Question: I'm trying to run a simple singup example on my mobile app using Ionic framework and Parse.com.
The code is simple as follows:
'''
Parse.initialize(APP_KEY, JS_KEY);
Parse.User.signUp("my.user", "123456", {}, {
success: function(user) {
// Hooray! Let them use the app now.
console.log('yuhuuu ' + user)
},
error: function(user, error) {
// Show the error message somewhere and let the user try again.
alert("Error: " + error.code + " " + error.message);
}
});
'''
This code works when I test it on my browser, but when I run it on my cellphone I get an error code '100' with the following message:

I've tried already to change the way I singup (usin the object instead of passing user and password directly). Also checked if the android app has proper permissions for accessing web resources (it's OK).
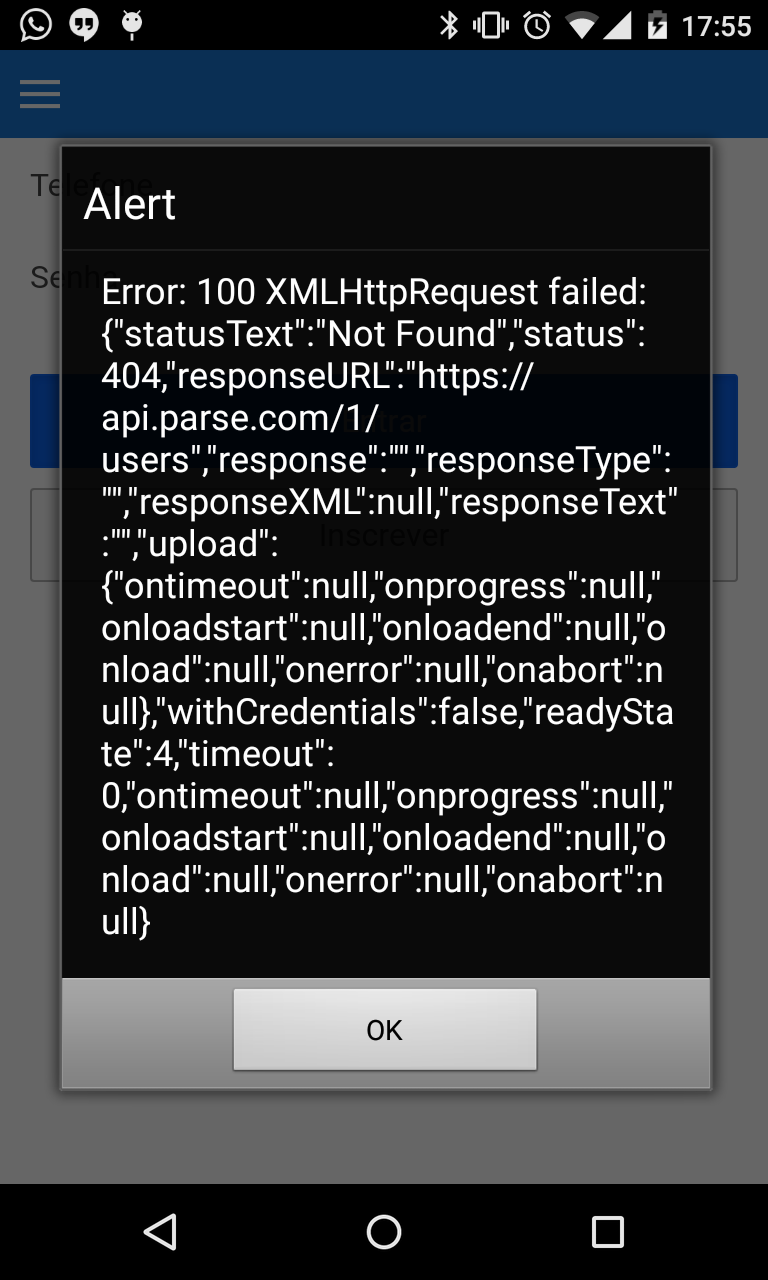
Answer: After digging a little deeper I've found this <URL> resources, which made all external requests fail.
In order to overwrite this behaviour you need to use the <URL> and set it up to allow you desired api backend.
This can be achieved as follows.
First, add the plugin to the project.
'''
cordova plugin add https://github.com/apache/cordova-plugin-whitelist.git
'''
Then set up your backend to the whitelist at the 'config.xml' file.
'''
<allow-intent href="*://*api.parse.com/*"/>
'''